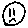
Label: smiley face